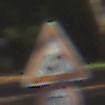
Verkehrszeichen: Gegenverkehr
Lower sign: Geschwindigkeit70
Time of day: MorningAfternoon
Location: Outdoor (Suburban)
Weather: Clear
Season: NotSpecified
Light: Natural